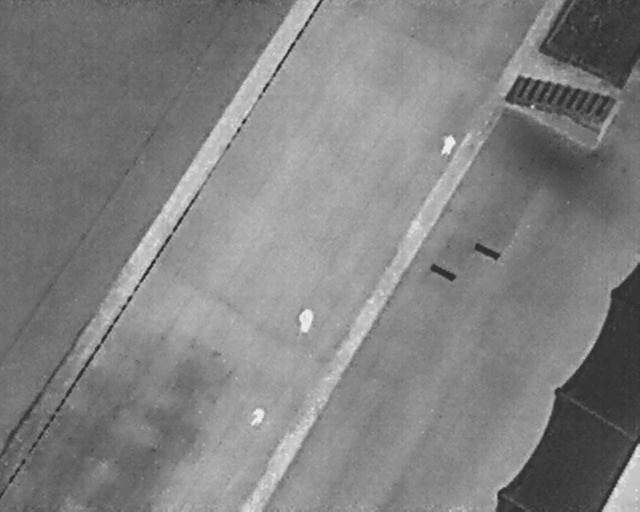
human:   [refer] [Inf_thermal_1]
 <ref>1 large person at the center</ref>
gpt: <box>[[45, 60, 49, 64, 6]]</box>

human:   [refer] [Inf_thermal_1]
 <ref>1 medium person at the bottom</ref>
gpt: <box>[[38, 80, 41, 82, 16]]</box>